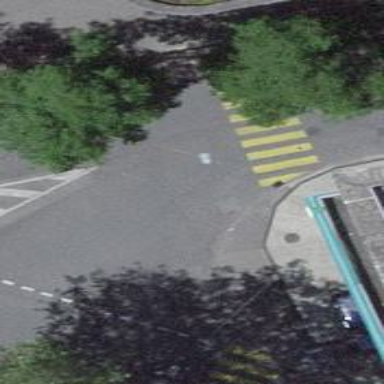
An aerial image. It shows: Uncontrolled zebra crossing with zebra markings.